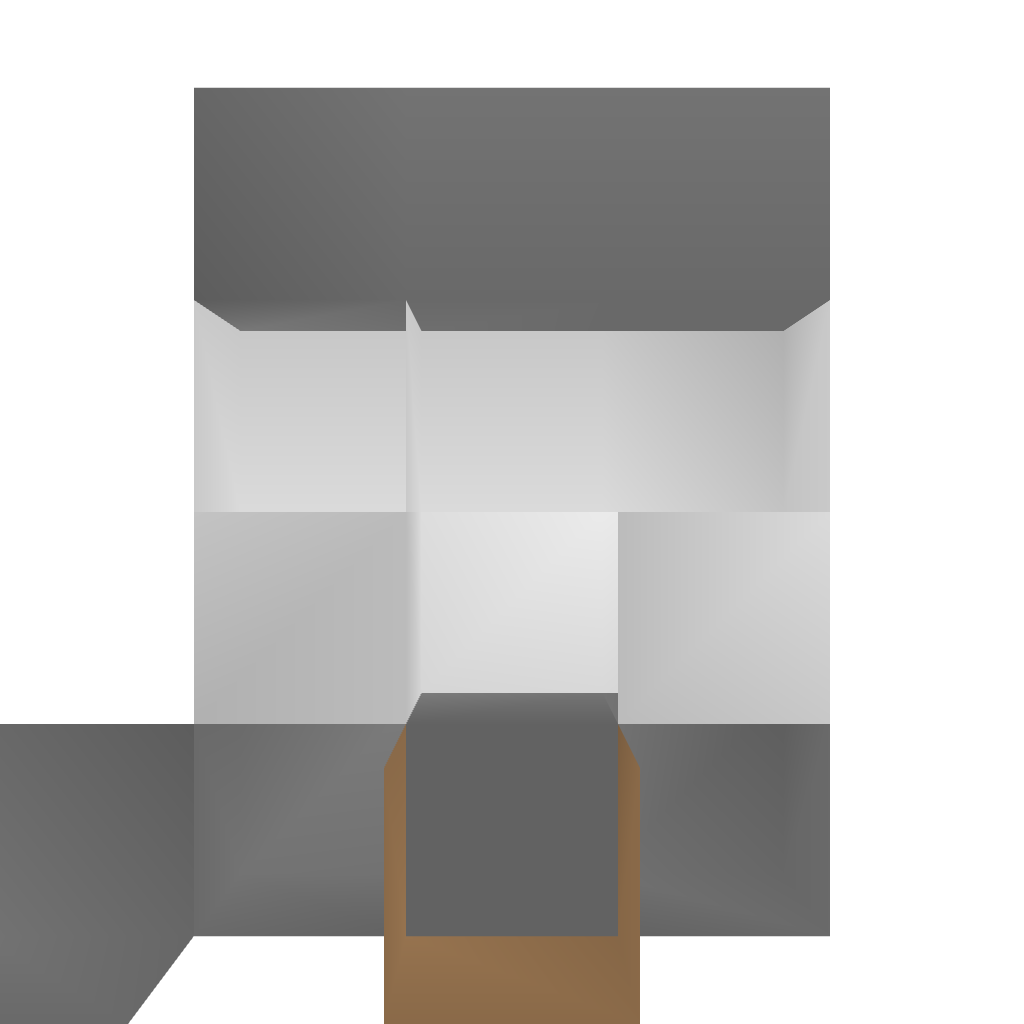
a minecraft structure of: Cargo Truck bad low quality